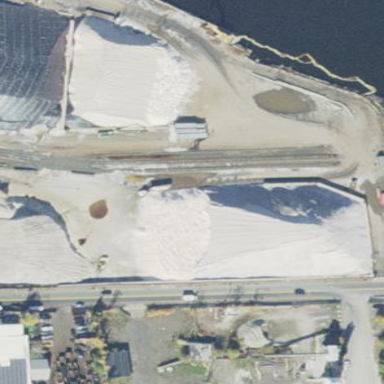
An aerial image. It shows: Heap of salt as resource.